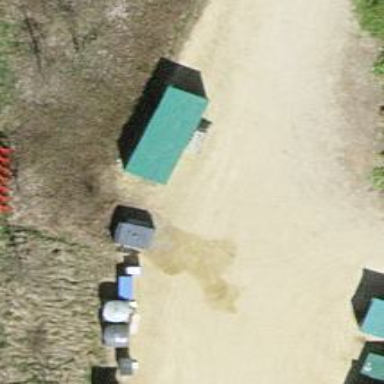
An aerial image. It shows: Recycling container at amenity designated for recycling.